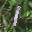
Label: 1